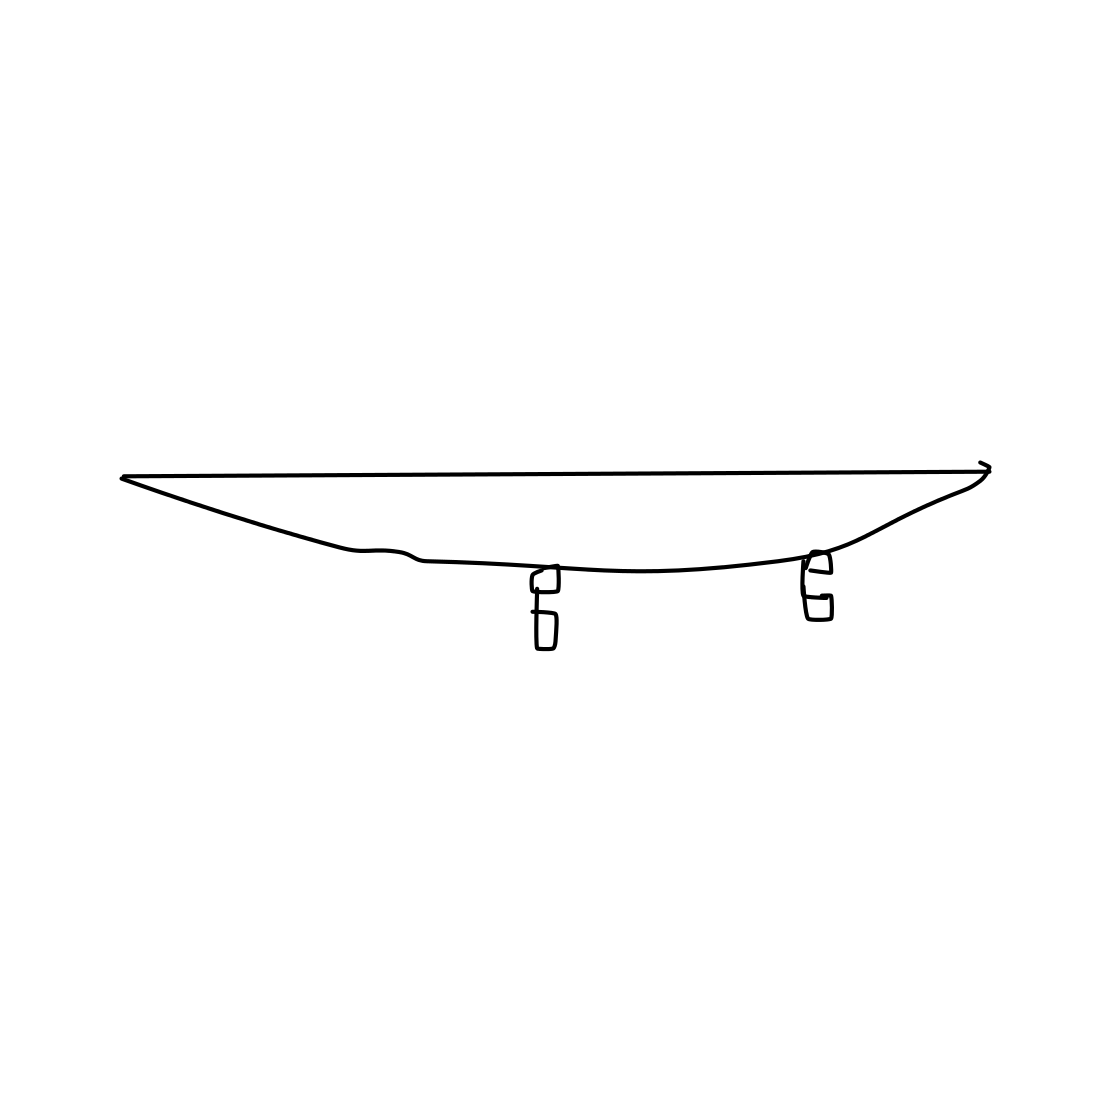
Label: skateboard